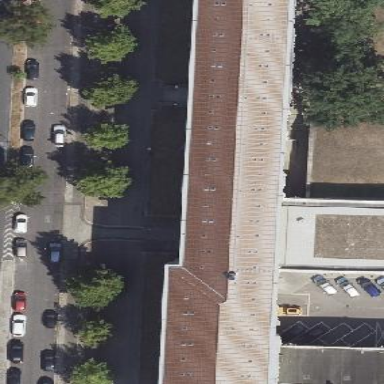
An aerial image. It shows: Building with gabled red roof.